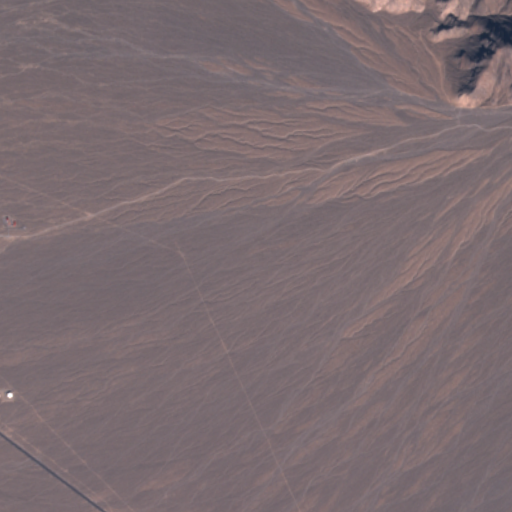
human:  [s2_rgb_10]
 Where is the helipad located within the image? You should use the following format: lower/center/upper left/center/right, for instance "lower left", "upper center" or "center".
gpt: The helipad is located in the center left of the image.
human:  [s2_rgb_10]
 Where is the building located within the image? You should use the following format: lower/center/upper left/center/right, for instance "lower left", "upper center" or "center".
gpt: The building is located in the lower left of the image.
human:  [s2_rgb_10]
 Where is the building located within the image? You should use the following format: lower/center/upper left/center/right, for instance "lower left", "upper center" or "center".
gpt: The building is located in the lower left of the image.
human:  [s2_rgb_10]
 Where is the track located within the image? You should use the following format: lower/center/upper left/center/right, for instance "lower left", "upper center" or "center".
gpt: There is no track in the image.